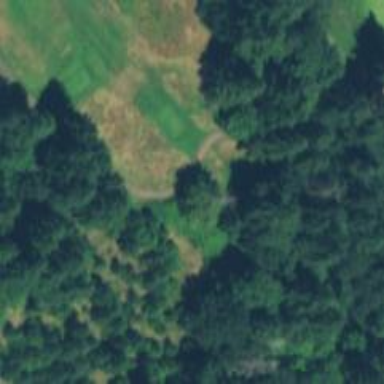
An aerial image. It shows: Golf cartpath that is also road path.